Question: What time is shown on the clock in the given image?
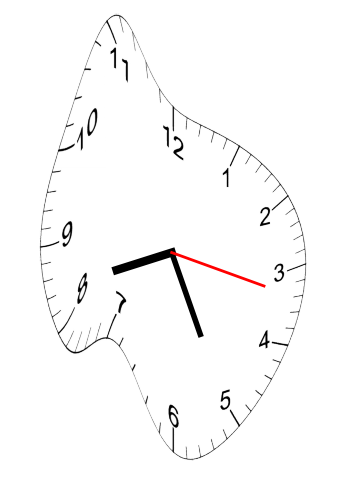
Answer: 08:25:17